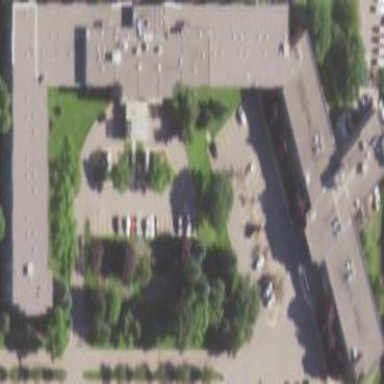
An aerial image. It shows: Nursing home building.